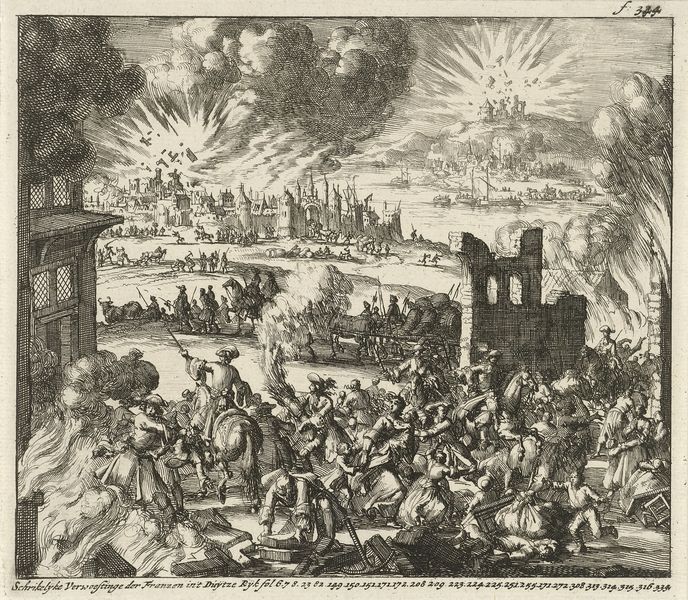
Titel: Moord, brandstichting en vernieling door de Fransen in de Palts
Künstler: Jan Luyken
Standort: Amsterdam
Institution: Rijksmuseum
Schlagwörter: angriff, kampf, mann, wasser, stadt, qualm, rauch, pferd, pferde, reiter, schiffe, krieg, schlacht, ruine, explosion, waffen, explosionen